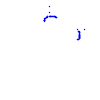
Particle: proton